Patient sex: M
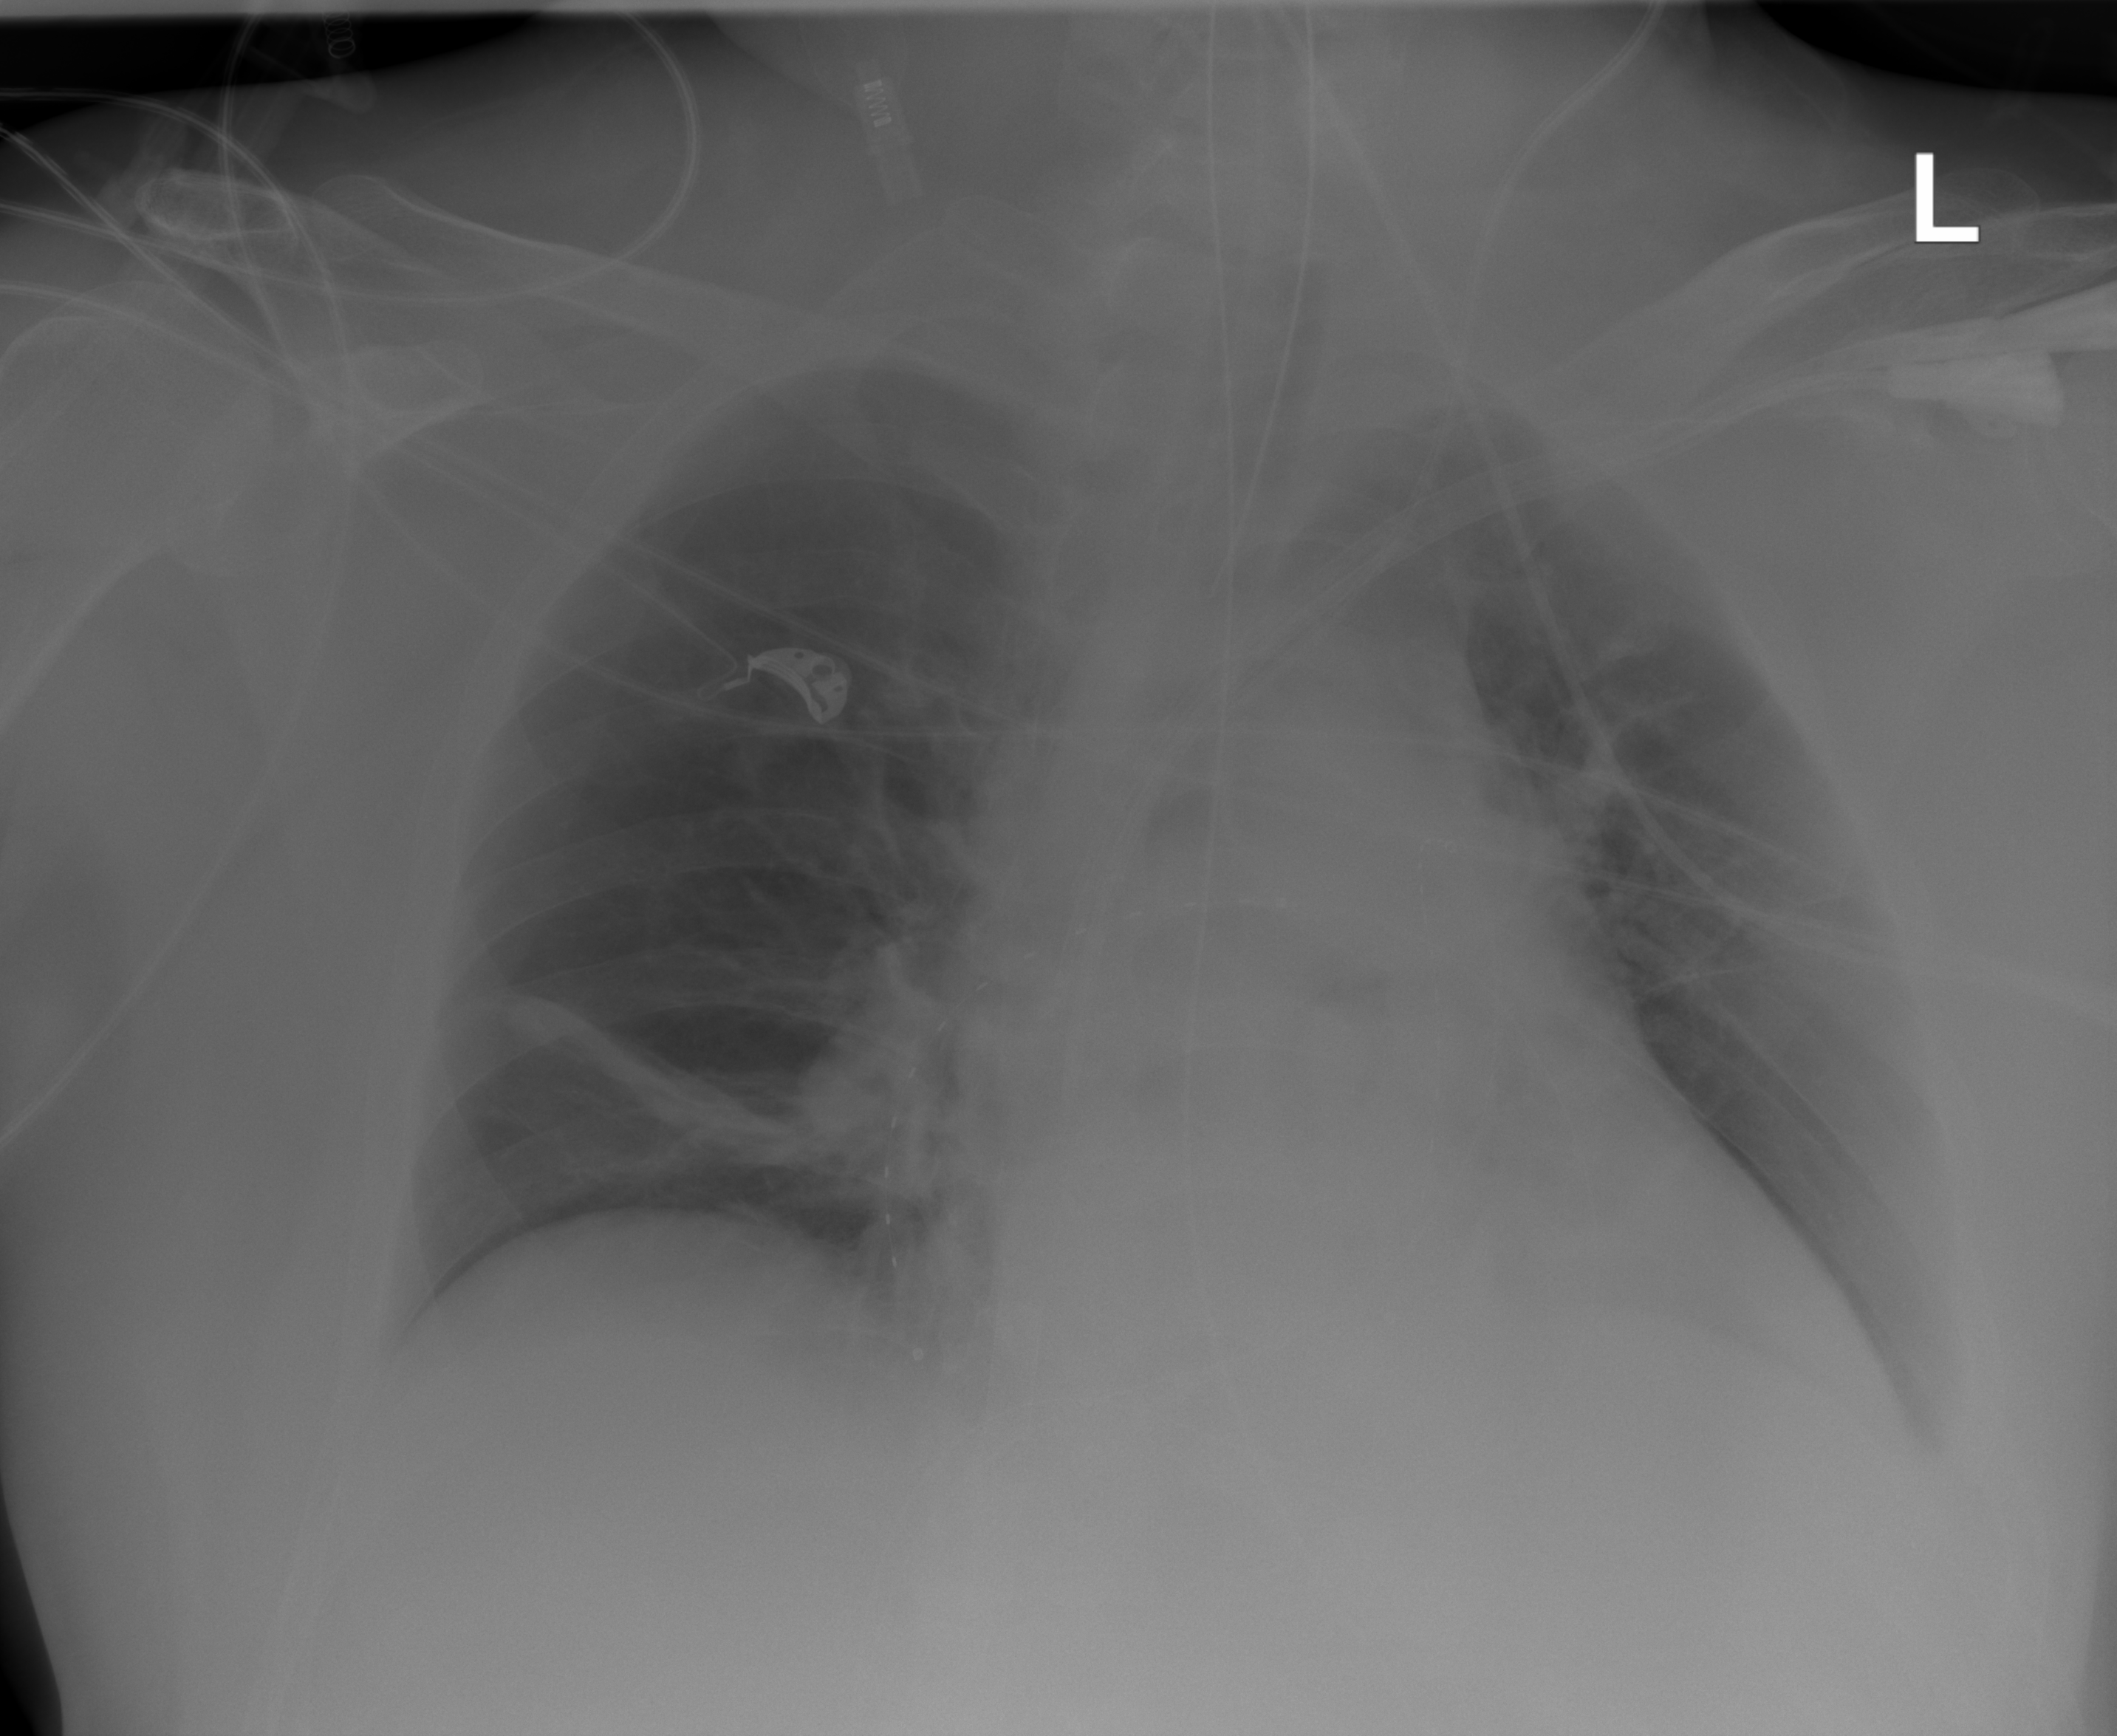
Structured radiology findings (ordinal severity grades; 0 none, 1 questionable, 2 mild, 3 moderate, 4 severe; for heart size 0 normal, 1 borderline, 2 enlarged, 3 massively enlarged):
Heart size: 2
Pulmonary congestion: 0
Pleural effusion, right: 0
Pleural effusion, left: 2
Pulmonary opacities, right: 0
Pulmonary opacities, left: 0
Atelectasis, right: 2
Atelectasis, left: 2